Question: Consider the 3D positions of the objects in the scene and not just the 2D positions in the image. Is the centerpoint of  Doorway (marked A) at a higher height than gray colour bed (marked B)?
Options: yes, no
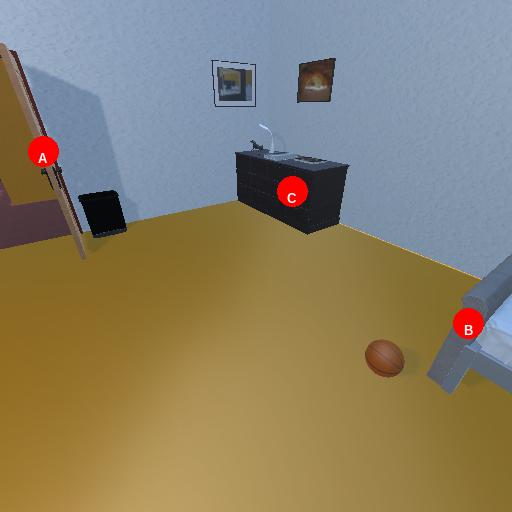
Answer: yes